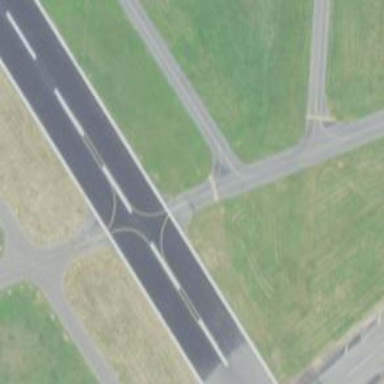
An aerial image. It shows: View of taxiway at the airport.